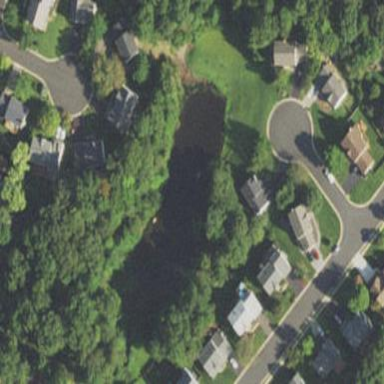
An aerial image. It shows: Serene pond surrounded by nature.